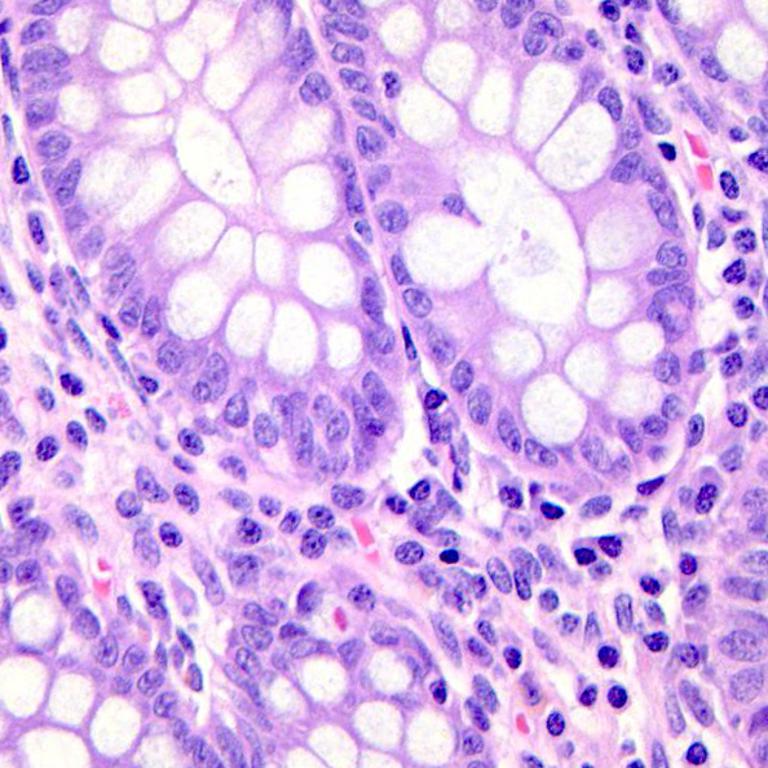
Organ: colon
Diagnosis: benign